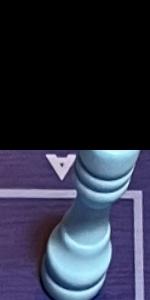
Label: Rook_White